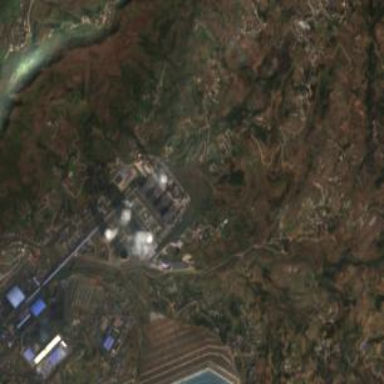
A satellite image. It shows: Industrial area with coal power plant.